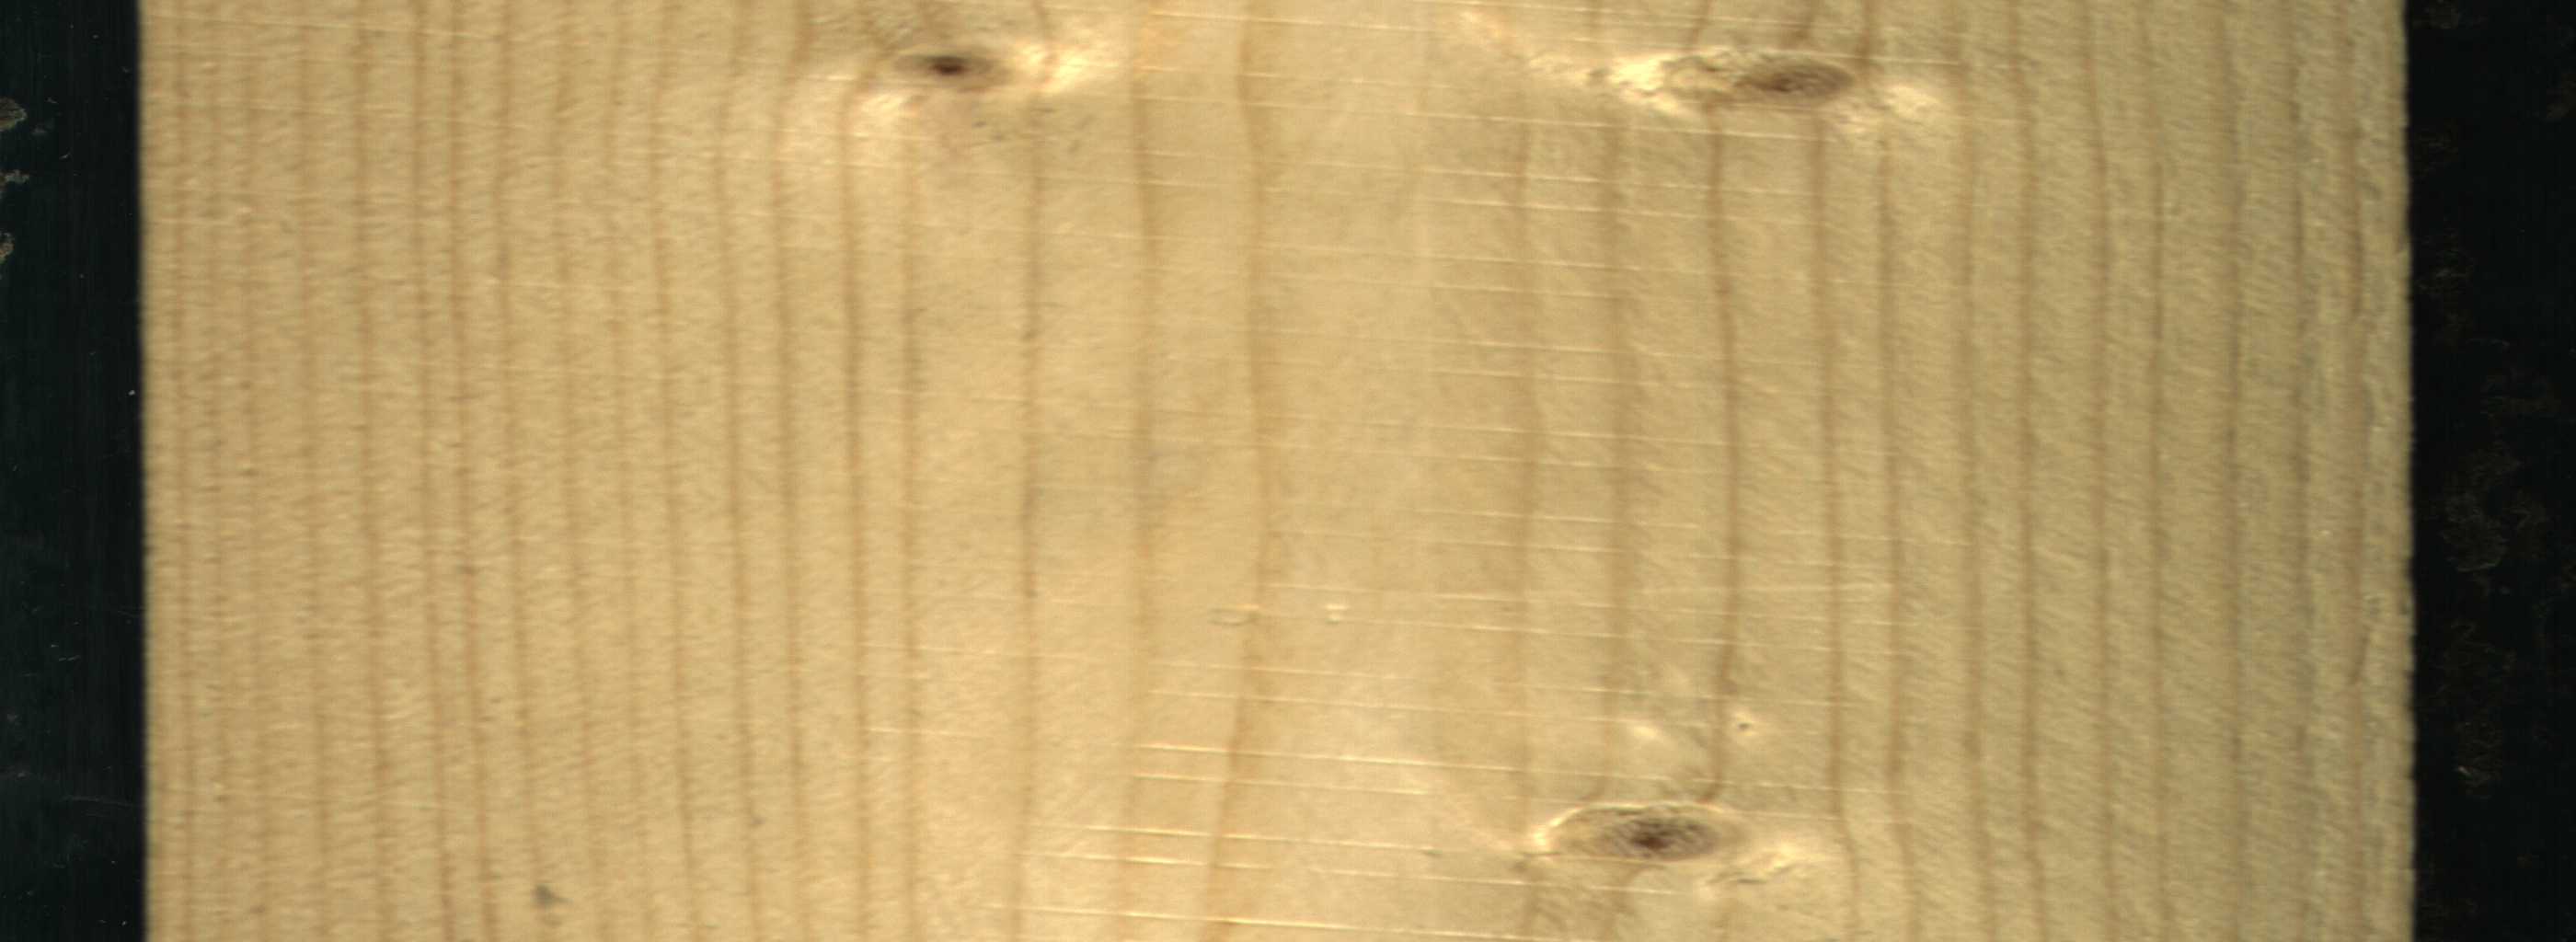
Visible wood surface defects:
Live_Knot
Live_Knot
Live_Knot